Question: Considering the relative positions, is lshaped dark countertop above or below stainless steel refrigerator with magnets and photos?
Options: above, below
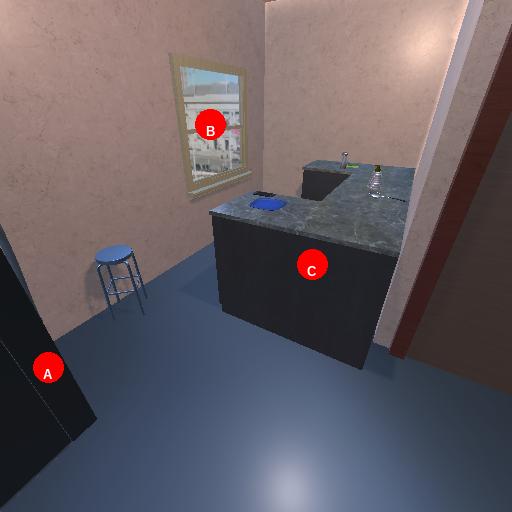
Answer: above